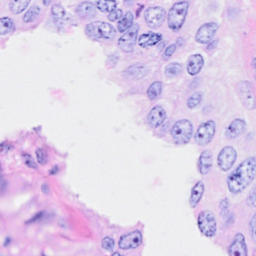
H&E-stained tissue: Breast